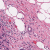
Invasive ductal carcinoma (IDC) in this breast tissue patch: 1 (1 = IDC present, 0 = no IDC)